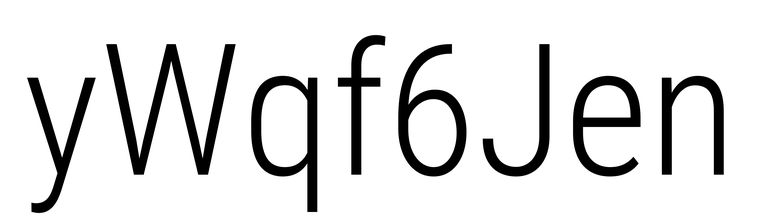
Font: Roboto_Condensed_Light